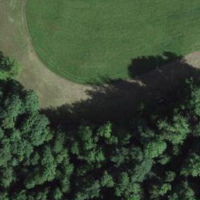
EUNIS habitat code: 41
Species observed at this site:
Mercurialis perennis